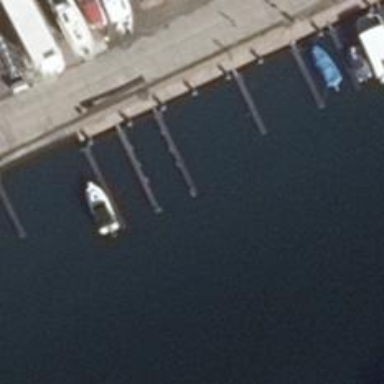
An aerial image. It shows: Man-made pier.